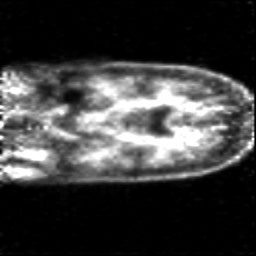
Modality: PET
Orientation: coronal
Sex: female
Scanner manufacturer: siemens